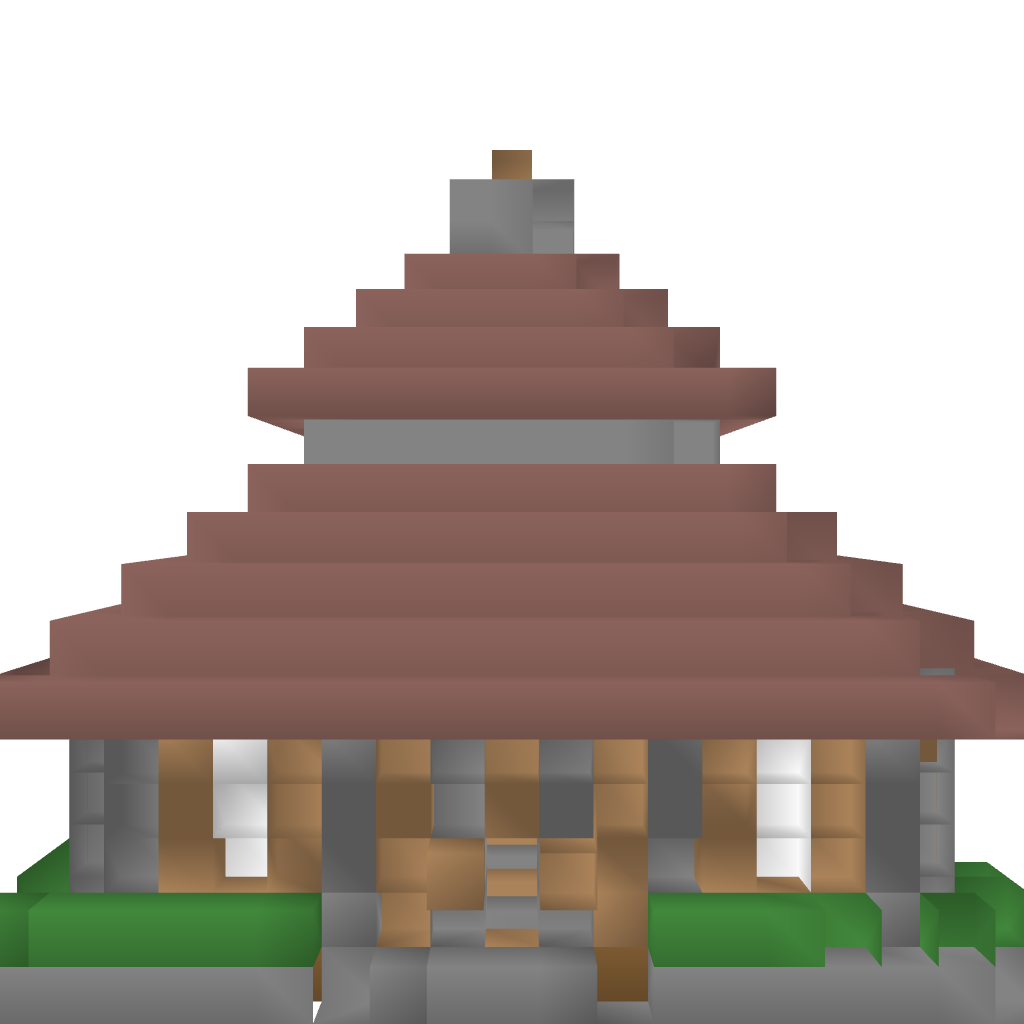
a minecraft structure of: Medieval Style House III high quality